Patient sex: F
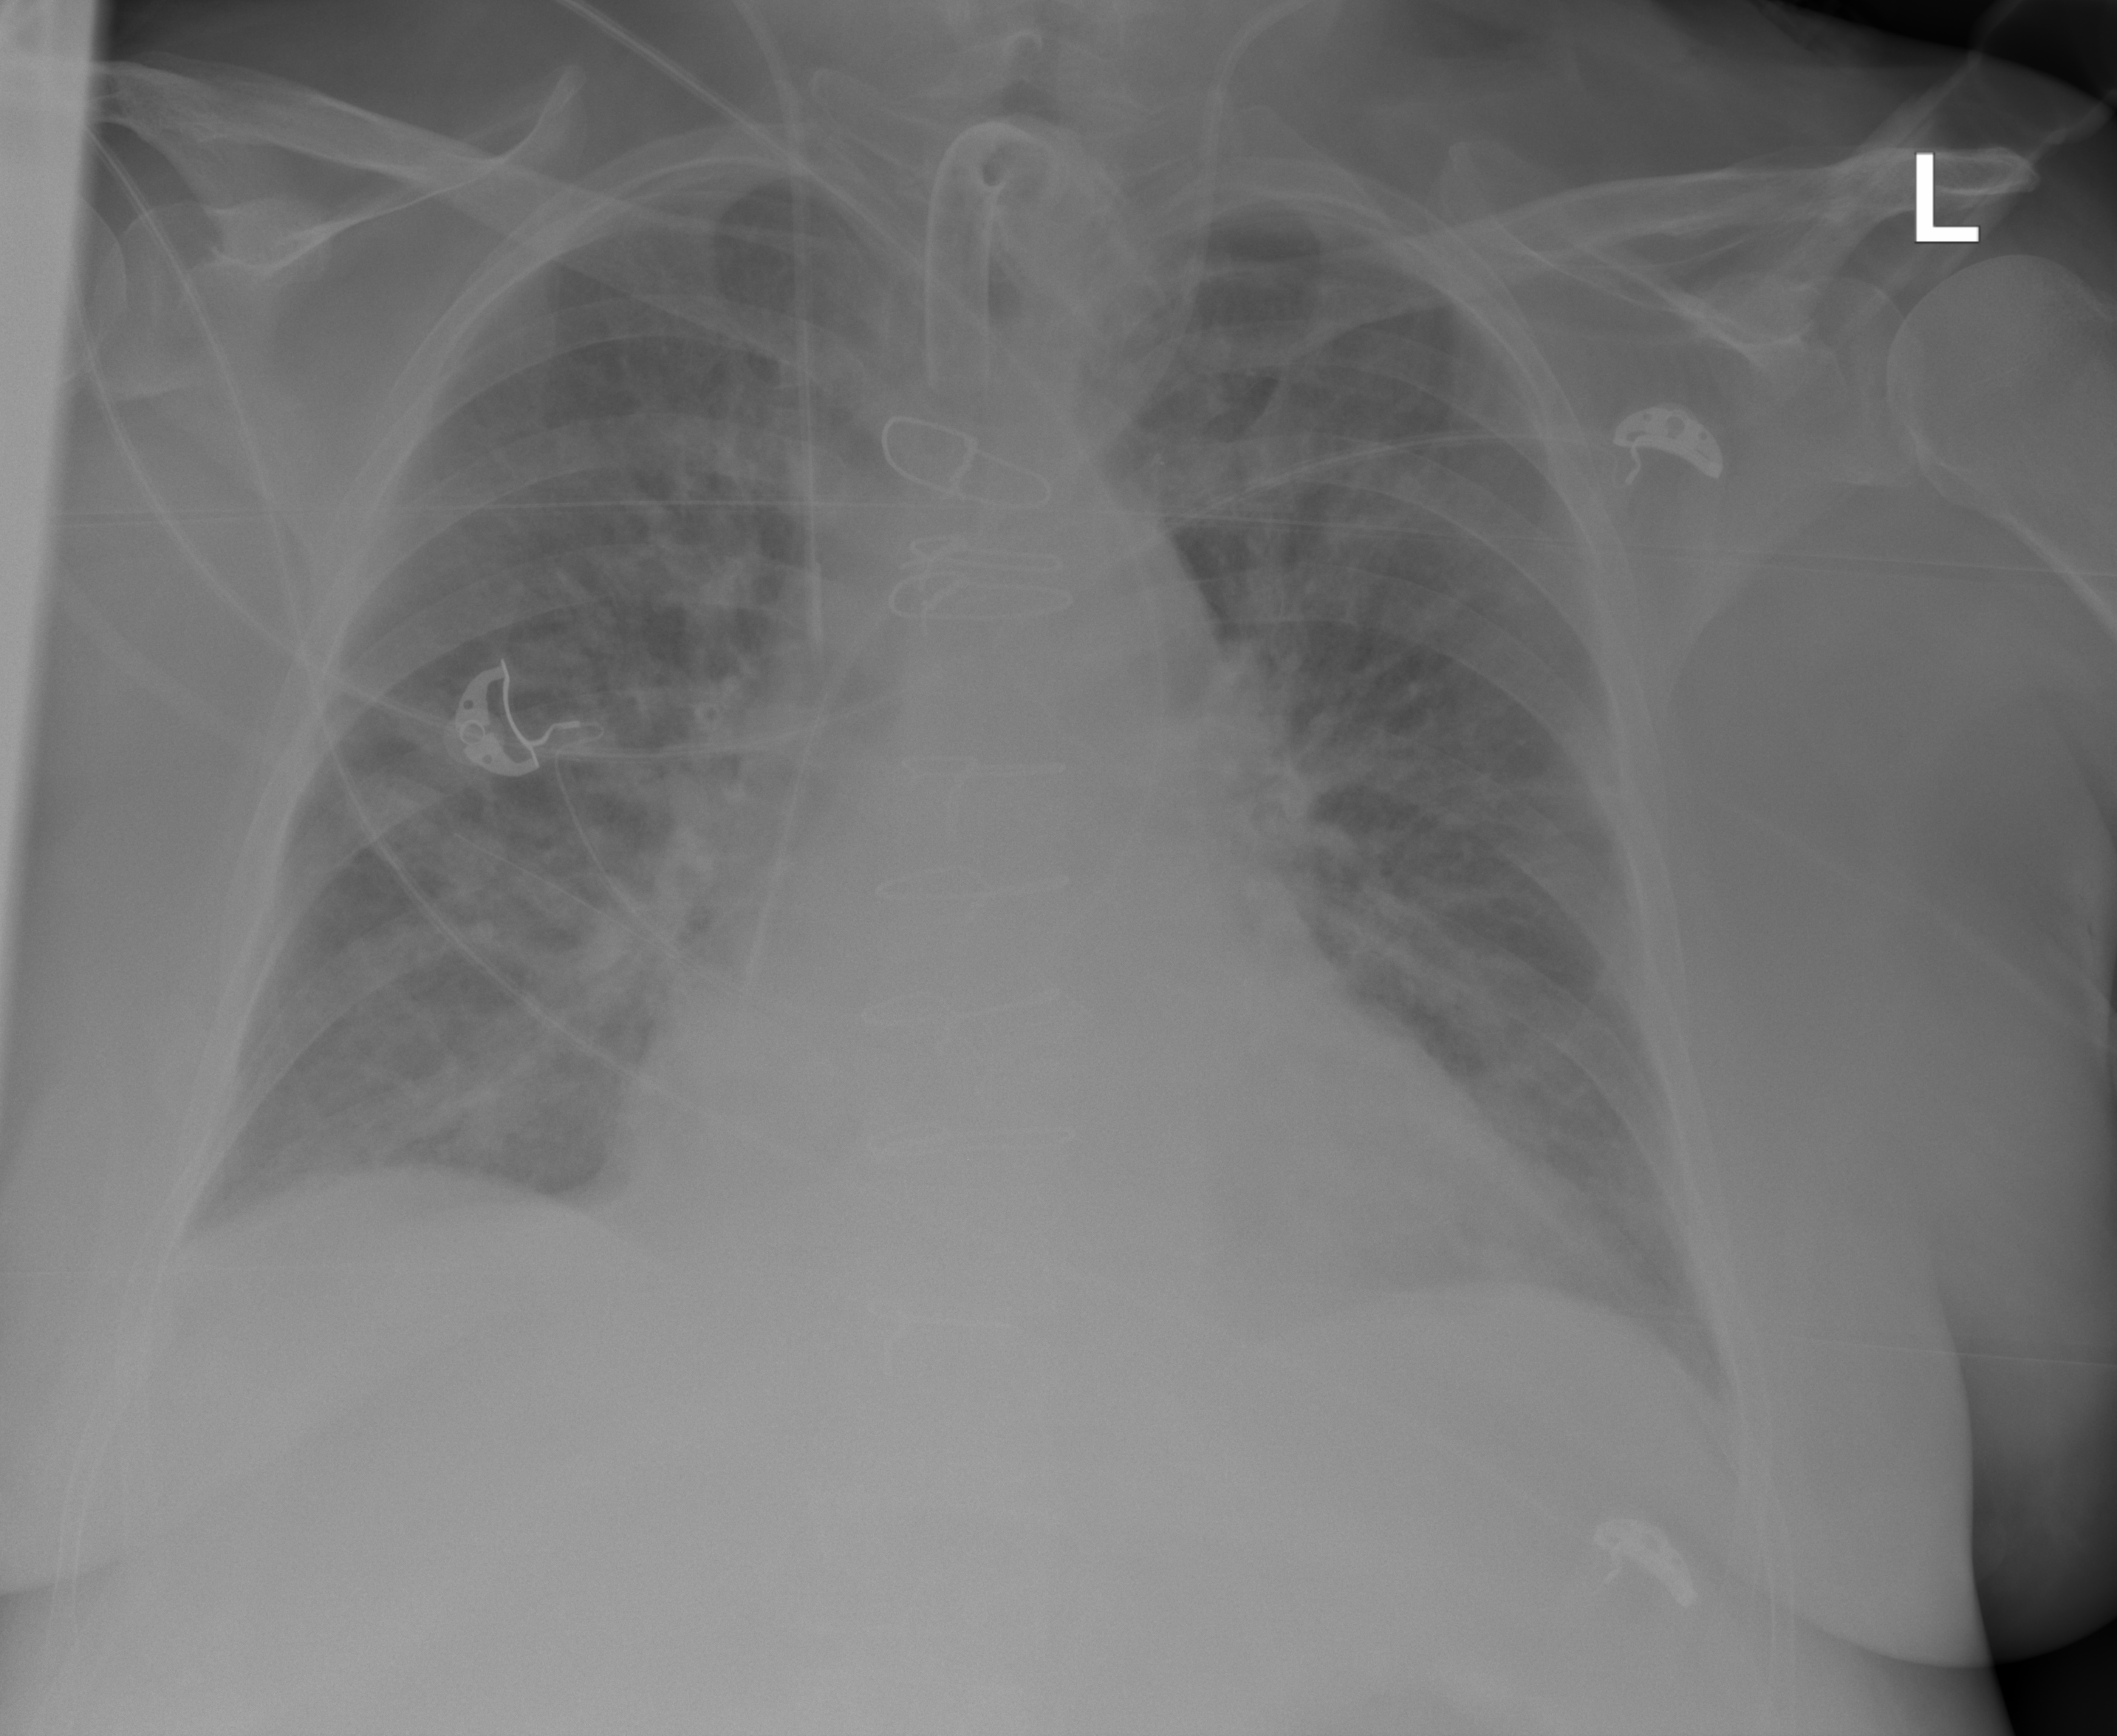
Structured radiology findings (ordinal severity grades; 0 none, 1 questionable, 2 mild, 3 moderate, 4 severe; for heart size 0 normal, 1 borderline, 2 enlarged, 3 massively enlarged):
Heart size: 2
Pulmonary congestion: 2
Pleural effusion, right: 0
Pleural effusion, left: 0
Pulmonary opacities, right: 0
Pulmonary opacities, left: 0
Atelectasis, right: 2
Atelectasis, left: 2